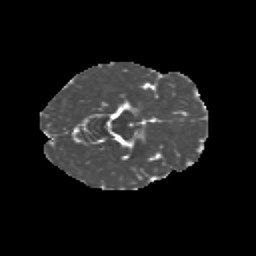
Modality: MD
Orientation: axial
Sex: male
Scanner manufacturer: siemens
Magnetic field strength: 3 T
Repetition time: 5 s
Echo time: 0.071 s